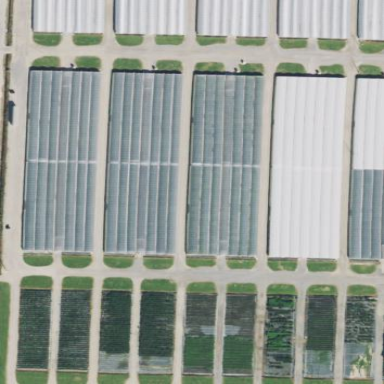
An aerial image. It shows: Greenhouse used for horticulture.